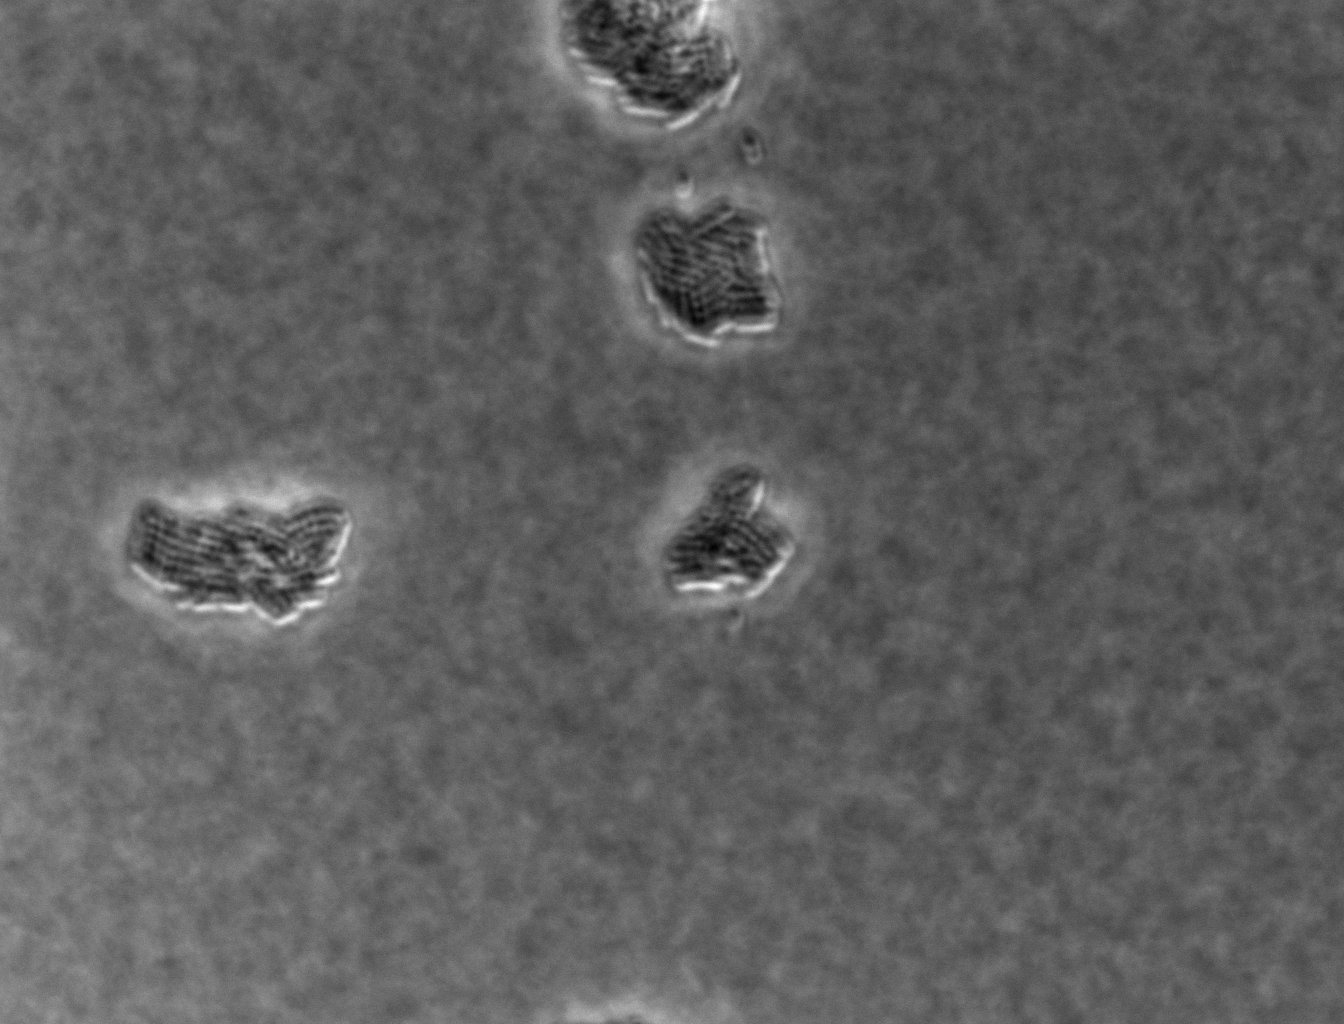
various_fewshot